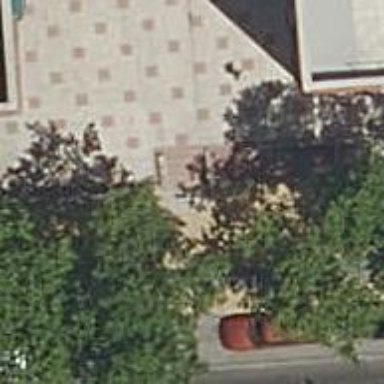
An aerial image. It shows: Paved steps.